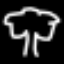
Label: palm tree